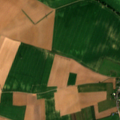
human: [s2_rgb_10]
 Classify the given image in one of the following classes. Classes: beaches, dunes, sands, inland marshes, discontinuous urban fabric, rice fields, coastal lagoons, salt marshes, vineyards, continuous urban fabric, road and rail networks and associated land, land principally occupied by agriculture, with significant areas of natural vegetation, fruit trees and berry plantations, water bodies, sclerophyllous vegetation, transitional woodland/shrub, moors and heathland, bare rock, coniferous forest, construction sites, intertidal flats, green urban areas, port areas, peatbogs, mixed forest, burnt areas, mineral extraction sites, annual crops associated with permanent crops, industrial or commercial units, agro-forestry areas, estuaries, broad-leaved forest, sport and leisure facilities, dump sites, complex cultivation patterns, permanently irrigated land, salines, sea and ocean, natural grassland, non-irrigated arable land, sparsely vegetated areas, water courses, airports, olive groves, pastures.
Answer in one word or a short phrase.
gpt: discontinuous urban fabric, non-irrigated arable land